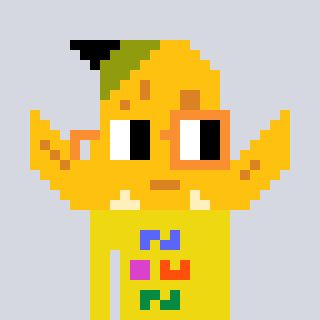
a pixel art character with square yellow and orange glasses, a banana-shaped head and a yellow-colored body on a cool background